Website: lowes
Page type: review-order
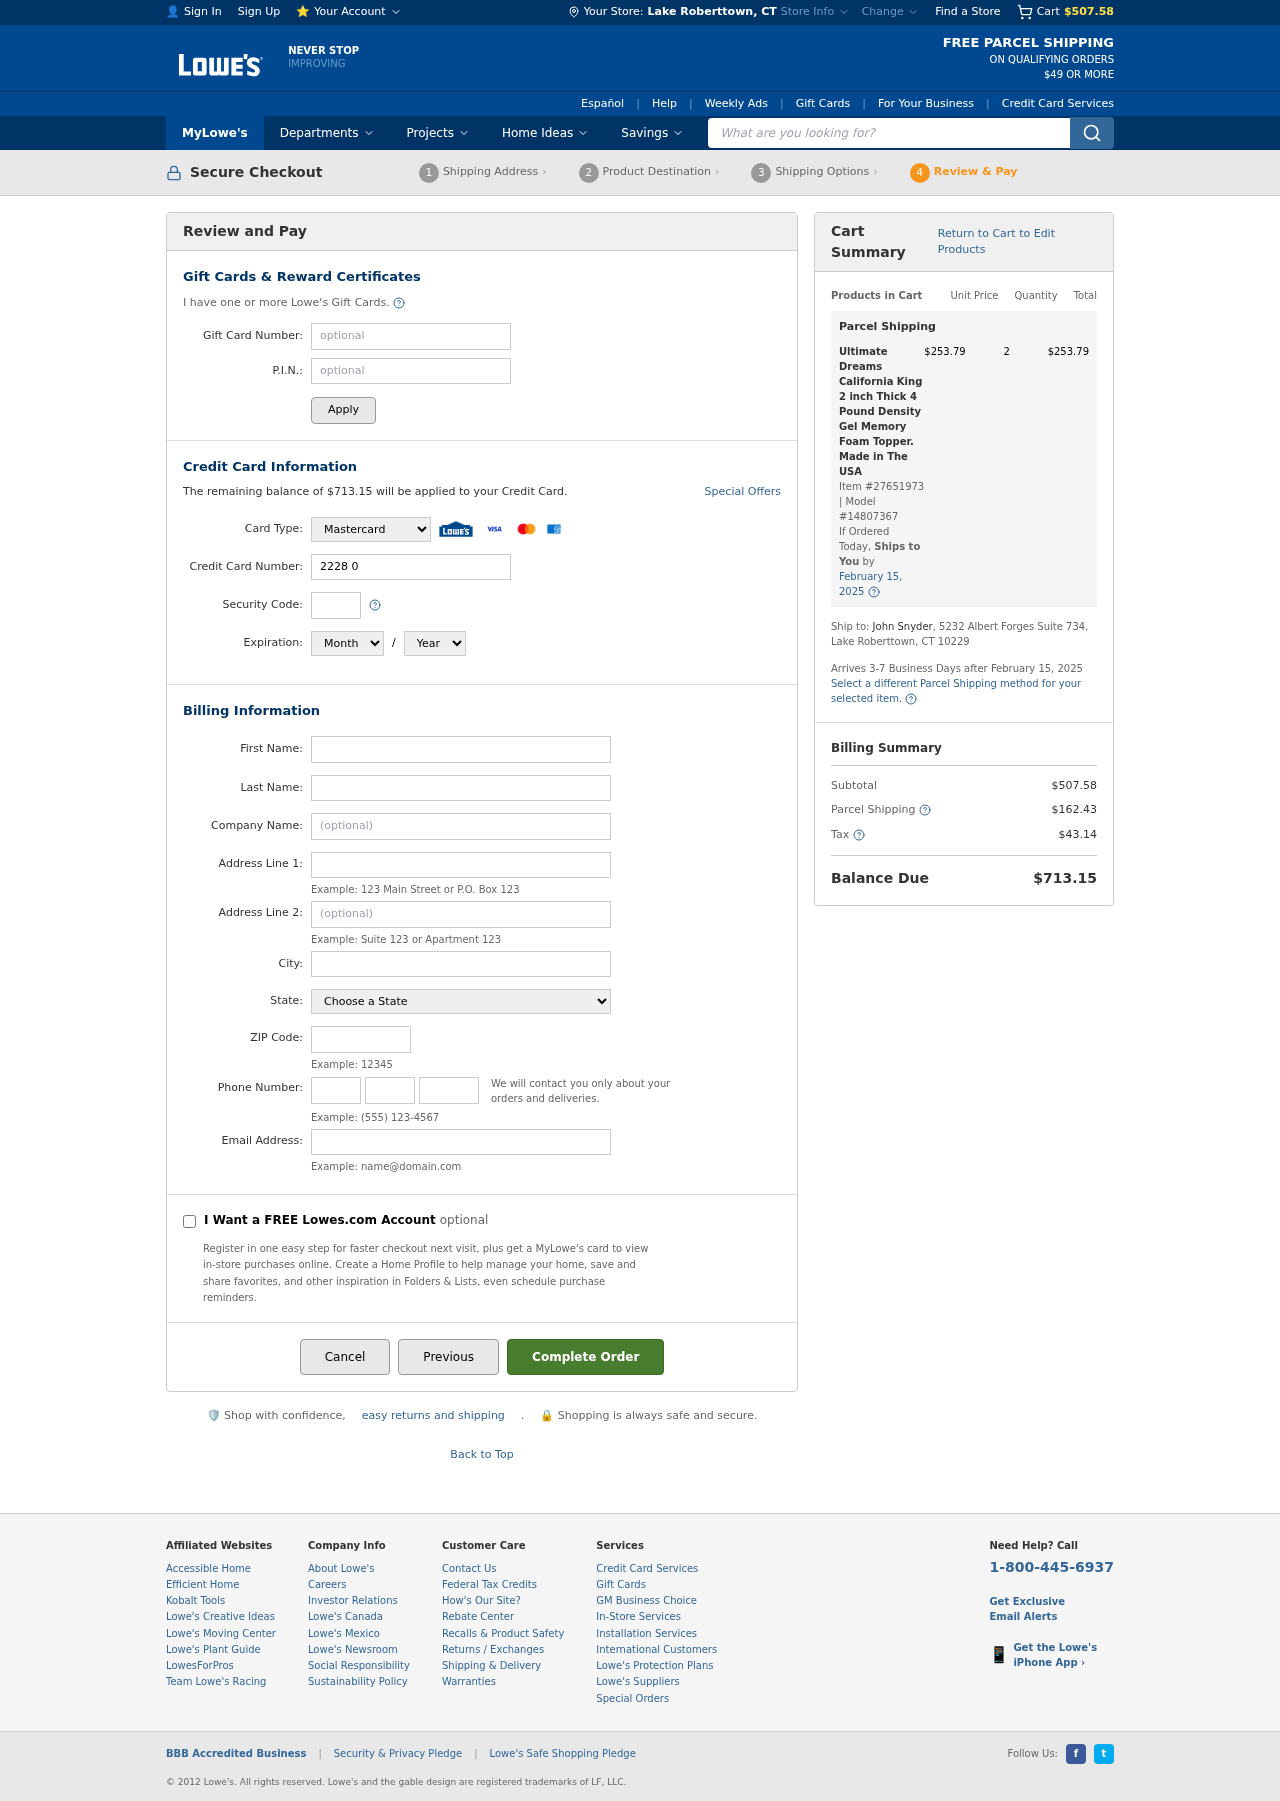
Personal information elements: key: PII_CARD_CVV
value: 540
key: PII_CARD_EXPIRY_MONTH
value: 07
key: PII_CARD_EXPIRY_YEAR
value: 29
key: PII_CARD_NUMBER
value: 2228 0664 6004 8187
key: PII_CARD_TYPE
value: Mastercard
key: PII_CITY
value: Lake Roberttown
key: PII_CITY_STATE
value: Lake Roberttown, CT
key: PII_EMAIL
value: jsnyder@gmail.com
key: PII_FIRSTNAME
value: John
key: PII_LASTNAME
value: Snyder
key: PII_PHONE_AREA
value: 668
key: PII_PHONE_PREFIX
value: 208
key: PII_PHONE_SUFFIX
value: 6435
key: PII_POSTCODE
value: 10229
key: PII_STATE
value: Connecticut
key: PII_STREET
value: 5232 Albert Forges Suite 734
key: PII_STREET2
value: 5232 Albert Forges Suite 734
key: PII_FULLNAME2
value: John Snyder
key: PII_STATE_ABBR
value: CT
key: PII_POSTCODE_FULL
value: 10229
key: PII_CITY_STATE_ZIP
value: Lake Roberttown, CT 10229
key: PII_POSTCODE_NUMERIC
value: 10229
Product elements: key: PRODUCT1_NAME
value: Ultimate Dreams California King 2 inch Thick 4 Pound Density Gel Memory Foam Topper. Made in The USA
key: PRODUCT1_PRICE
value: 253.79
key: PRODUCT1_QUANTITY
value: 2
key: PRODUCT1_ITEM_NUMBER
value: Item #27651973
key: PRODUCT1_MODEL_NUMBER
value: Model #14807367
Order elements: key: ORDER_SUBTOTAL
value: $507.58
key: ORDER_BALANCE_DUE
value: $713.15
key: ORDER_SHIPPING_DATE
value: February 15, 2025
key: ORDER_ITEM_TOTAL
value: $253.79
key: ORDER_SHIPPING_DATE2
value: February 15, 2025
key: ORDER_SHIPPING_COST
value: $162.43
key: ORDER_TAX
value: $43.14
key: ORDER_TOTAL
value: $713.15
Search elements: key: HEADER_SEARCH
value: What are you looking for?